Question: I am using <URL> design pattern, I need a UI Viewer for my BST/AVL models ,, I do not need to deal with graphics right now, it would be useful if someone has a class with a method that takes the root of a tree and draws it, no need for advanced animation or effects
something like
'''
SimpleBSTreeViewer.draw(myTree.getRoot());
'''
node structure of the tree
'''
public class NodeBST <T extends Comparable<T>> {
private T data;
private NodeBST<T> left;
private NodeBST<T> right;
private NodeBST<T> parent;
//other methods go here ...
}
'''
this would be helpful to focus of coding the logic part,
I have searched and found other java applets that represents trees but they have the model-logic and view in same class , I am working in model-view-controller pattern (MVC pattern) , it is better to separate model from view as much as possible , I just want a viewer for my model
-Note: this is a sample of what i need (I already use JTree and it is not satisfactory.)

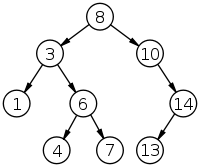
Answer: - Get <URL> library and starting from 'HelloWorld' in the
examples I coded this class- Using <URL> question to calculate coordinates of the nodes.'''
package algorithms.searching.bst;
import java.util.Random;
import javax.swing.JFrame;
import log.Logger;
import algorithms.searching.bst.avl.AVL;
import com.mxgraph.swing.mxGraphComponent;
import com.mxgraph.view.mxGraph;
@SuppressWarnings("serial")
public class TreeViewer<T extends Comparable<T>> extends JFrame {
static private int CANVAS_HEIGHT = 600;
static private int CANVAS_WIDTH = 1000;
private int rootY = 10;
private int NODE_SIZE = 25;
private int ROW_HEIGHT = 50;
mxGraph graph = new mxGraph();
Object parent = graph.getDefaultParent();
/**
* draws a tree starting from this root
*
* @param root
* @param depth
* number of nodes to the root (including root)
* @param index
* index of node in this level (leftChildIndex = parentIndex * 2
* - 1) and (rightChildIndex = parentIndex * 2)
* @return
*/
public Object drawTree(NodeBST<T> root, int depth, int index) {
if (root == null) {
return null;
}
// draw root
/*
* leftChildIndex = parentIndex * 2 - 1
* rightChildIndex = parentIndex *2
*
*
* x = index * canvasWidth / (2^depth + 1)
*
* y = depth * canvasHeight / treeDepth
*/
int myX = (int) ((CANVAS_WIDTH * (index)) / (Math.pow(2, depth - 1) + 1));
Object rootVertex = graph.insertVertex(parent, null, root.getData(),
myX, depth * ROW_HEIGHT + rootY, NODE_SIZE, NODE_SIZE);
Logger.log("new x coordinate=" + myX);
// recurse for right child
Object rightChildVertex = drawTree(root.getRight(), depth + 1,
index * 2);
if (rightChildVertex != null) {// edge
graph.insertEdge(parent, null, "R", rootVertex, rightChildVertex,
"startArrow=none;endArrow=none;strokeWidth=1;strokeColor=green");
}
Object leftChildVertex = drawTree(root.getLeft(), depth + 1,
index * 2 - 1);
// recurse for right child
if (leftChildVertex != null) { // edge
graph.insertEdge(parent, null, "L", rootVertex, leftChildVertex,
"startArrow=none;endArrow=none;strokeWidth=1;strokeColor=green");
}
return rootVertex;
}
/**
* Redraw the whole tree
*
* @param root
* the root of tree to be drawn
*/
public void update(NodeBST<T> root) {
graph.getModel().beginUpdate();
try {
Object[] cells = graph.getChildCells(parent, true, false);
graph.removeCells(cells, true);
drawTree(root, 1, 1);
} finally {
graph.getModel().endUpdate();
}
}
public TreeViewer(NodeBST<T> root) {
// super("Hello, World!");
this.update(root);
mxGraphComponent graphComponent = new mxGraphComponent(graph);
getContentPane().add(graphComponent);
}
public static void main(String[] args) {
AVL<Integer> bst = new AVL<Integer>();//use AVL tree class
Random randomGenerator = new Random();
for (int i = 0; i < 20; i++) {//try generating 20 random integers
bst.insert(randomGenerator.nextInt(1000));
}
TreeViewer<Integer> myTreeViewer=new TreeViewer<Integer>(bst.getRoot());
JFrame frame = myTreeViewer;
frame.setDefaultCloseOperation(JFrame.EXIT_ON_CLOSE);
frame.setSize(CANVAS_WIDTH, CANVAS_HEIGHT);
frame.setVisible(true);
}
}
'''
- simply modify this class to take your tree class- <URL>